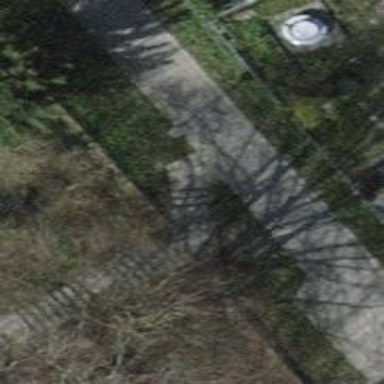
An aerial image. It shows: Steps on sett surface road.